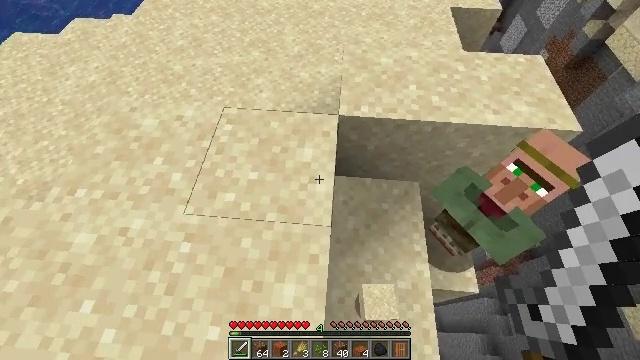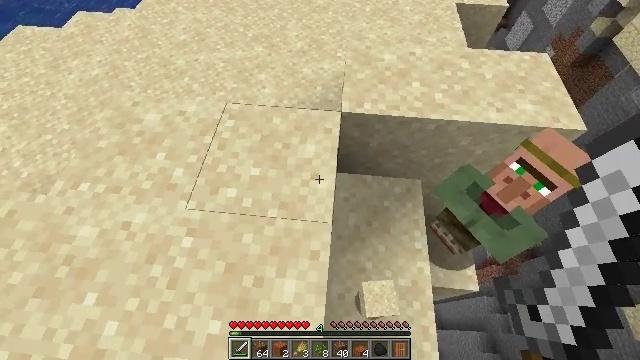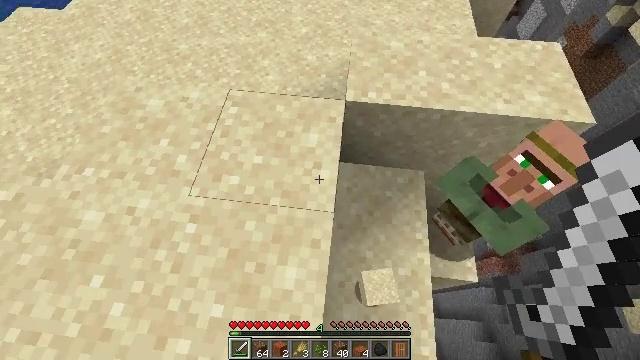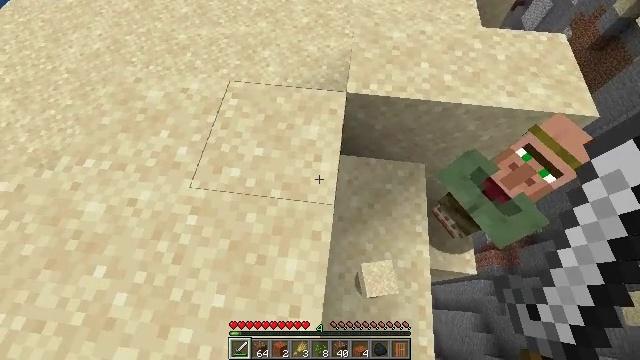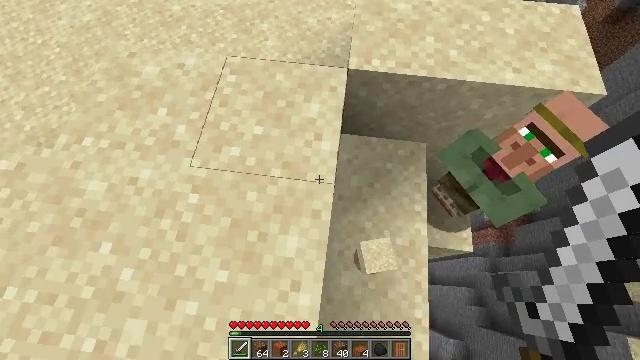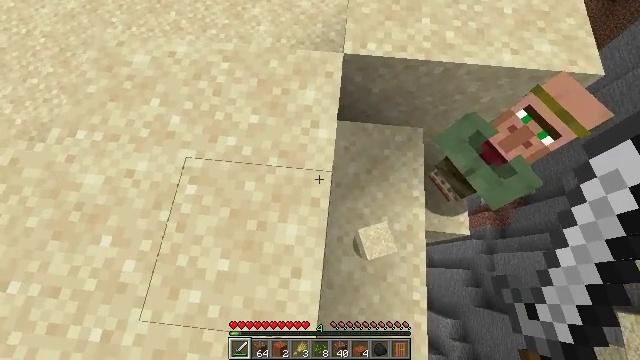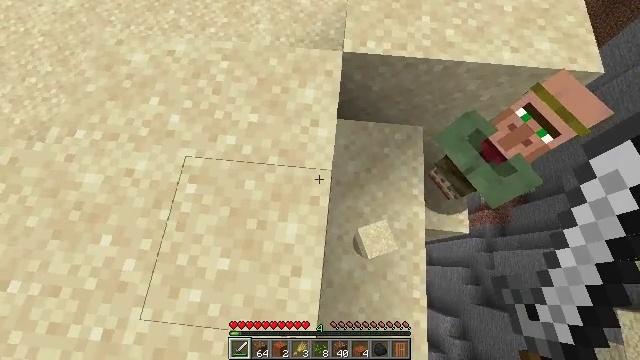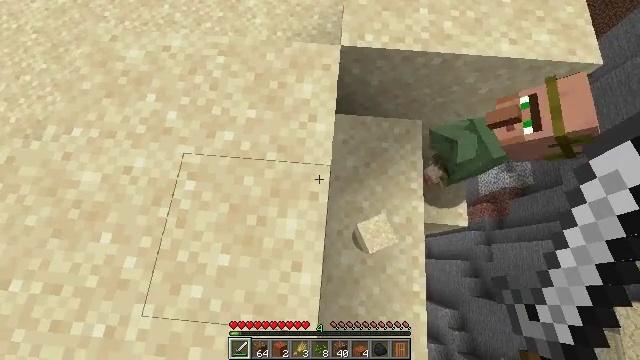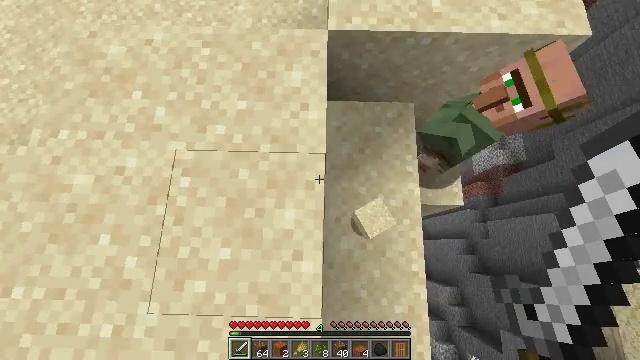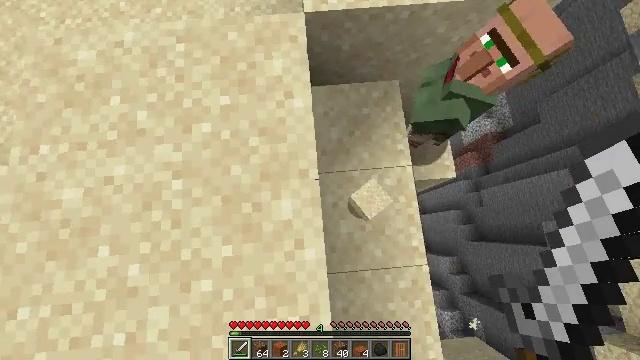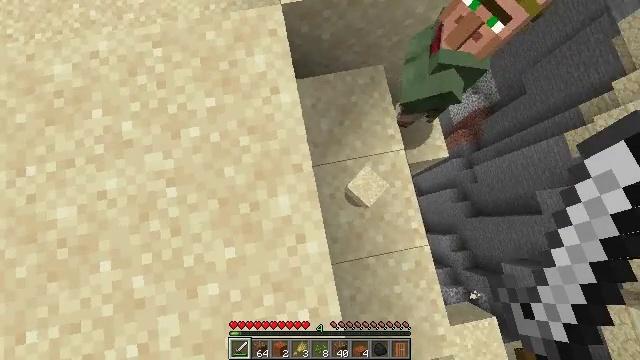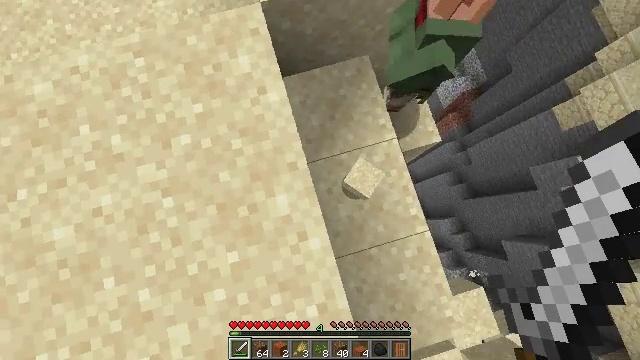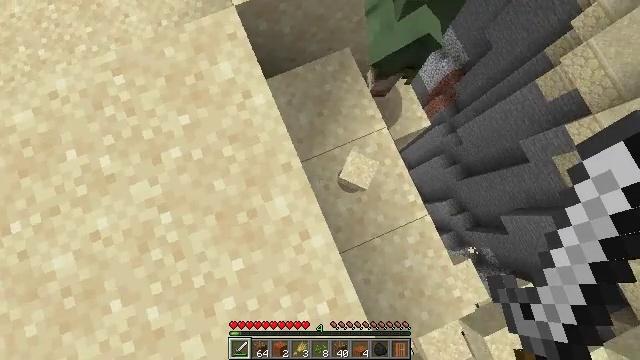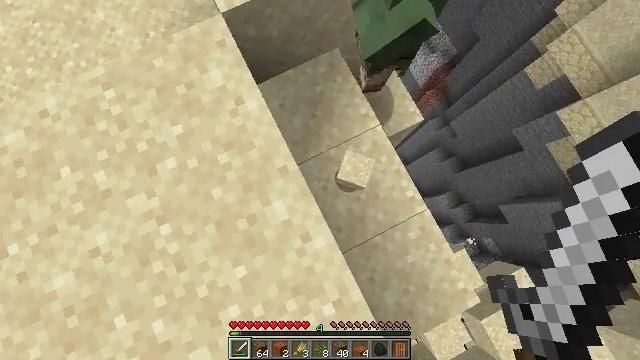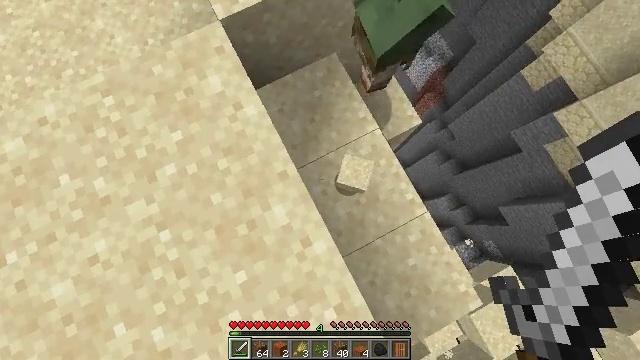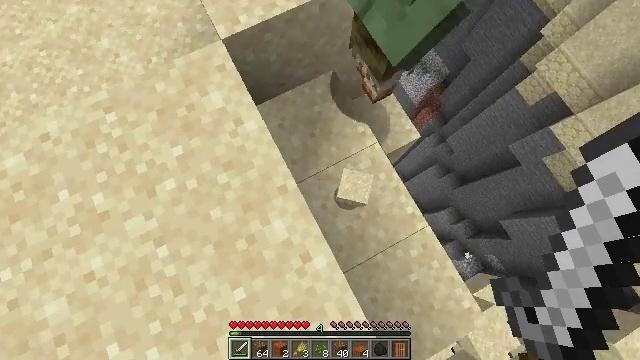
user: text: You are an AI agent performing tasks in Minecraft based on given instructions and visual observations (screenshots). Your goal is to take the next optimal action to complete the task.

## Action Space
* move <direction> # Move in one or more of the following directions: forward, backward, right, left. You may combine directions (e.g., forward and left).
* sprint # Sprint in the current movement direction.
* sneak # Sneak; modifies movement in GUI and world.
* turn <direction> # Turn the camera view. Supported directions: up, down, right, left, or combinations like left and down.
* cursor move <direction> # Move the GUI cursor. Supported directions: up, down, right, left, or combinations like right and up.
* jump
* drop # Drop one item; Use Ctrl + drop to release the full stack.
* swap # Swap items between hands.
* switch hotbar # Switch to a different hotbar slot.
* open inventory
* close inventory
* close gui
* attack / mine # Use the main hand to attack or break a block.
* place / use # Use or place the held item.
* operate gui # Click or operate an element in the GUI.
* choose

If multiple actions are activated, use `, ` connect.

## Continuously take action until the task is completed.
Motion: motion action
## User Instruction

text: Attack the ground to gather sand.
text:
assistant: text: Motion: no_op
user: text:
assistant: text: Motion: turn left and down
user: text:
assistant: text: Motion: turn down
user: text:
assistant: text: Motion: turn down
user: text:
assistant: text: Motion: turn right and down
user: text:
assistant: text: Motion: no_op
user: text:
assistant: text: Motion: turn down
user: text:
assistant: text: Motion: turn right and down
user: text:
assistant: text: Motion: turn right and down
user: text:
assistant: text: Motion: turn right and down
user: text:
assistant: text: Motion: turn right
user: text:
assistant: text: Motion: turn right
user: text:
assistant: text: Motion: turn right
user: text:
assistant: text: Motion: no_op
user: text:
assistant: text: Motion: turn up
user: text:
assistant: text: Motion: turn left and up
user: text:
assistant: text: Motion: turn left and up
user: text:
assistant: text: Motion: turn left and up
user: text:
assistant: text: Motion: turn left and up
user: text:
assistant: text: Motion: turn left and up
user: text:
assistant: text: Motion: turn left and up
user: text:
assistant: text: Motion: turn left and up
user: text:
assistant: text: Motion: turn left and up
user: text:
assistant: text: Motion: turn left and up
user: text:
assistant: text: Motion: turn left and up
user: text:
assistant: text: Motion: turn left and up
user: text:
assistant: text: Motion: turn left and up
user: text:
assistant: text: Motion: turn left and up
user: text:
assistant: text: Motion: turn left and up
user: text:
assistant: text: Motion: turn left and up